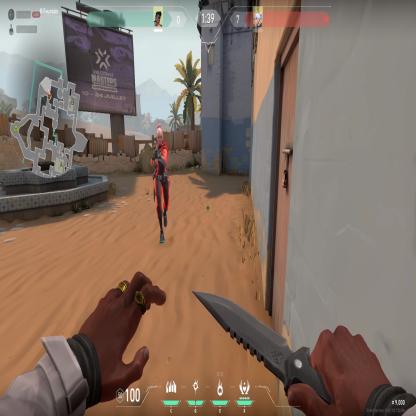
Label: enemy